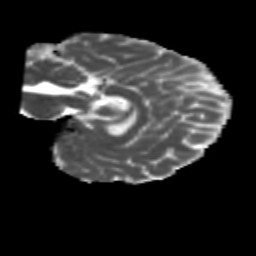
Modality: MD
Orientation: sagittal
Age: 30
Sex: female
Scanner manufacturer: siemens
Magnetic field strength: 3 T
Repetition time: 1.8 s
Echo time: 0.07 s